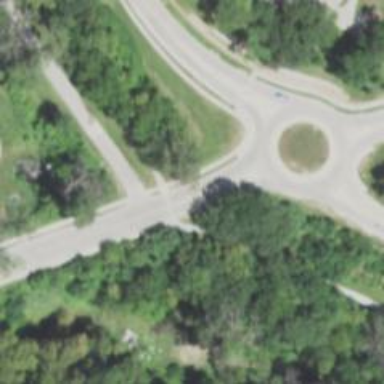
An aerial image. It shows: Uncontrolled crossing on the road.